Question: I want to show part of page: web form which will be filled by user.
That web form is inside this tag:

In Java, I am trying to get form by class its name(because there is only one tag with class name "form"). Then I am trying to change content with "form" content(maybe I am doing this wrong). Then trying to show content(only form) in webview.
'''
final WebView webview = (WebView) view.findViewById(R.id.wvCheckInn);
webview.getSettings().setJavaScriptEnabled(true);
webview.setWebViewClient(new WebViewClient() {
@Override
public void onPageFinished(WebView view, String url) {
String javascript = "javascript: var form = document.getElementsByClassName('form');"
+ "var body = document.getElementsByTagName('body');"
+ "body.innerHTML = form.innerHTML;";
view.loadUrl(javascript);
}
});
webview.loadUrl("http://businessinfo.uz/service/inn");
'''
Result: webview is showing whole page, which is not good for me. How to show part of page in Webview using Javascript?
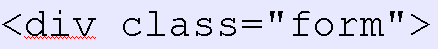
Answer: In your javascript, document.getElementsByClassName() and document.getElementsByTagName() both return arrays of DOM elements (notice the 's's before "By".) This is different from getElementById(), which returns an element directly, which makes sense since IDs are unique across a valid HTML document, but tags and classes are not.
Access the first element from each array and the javascript works:
'''
body[0].innerHTML = form[0].innerHTML;
'''